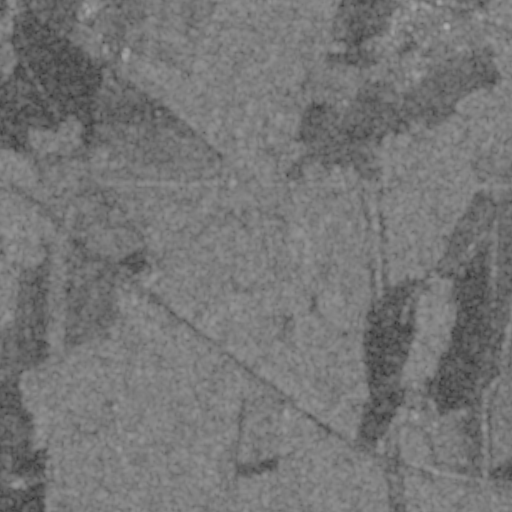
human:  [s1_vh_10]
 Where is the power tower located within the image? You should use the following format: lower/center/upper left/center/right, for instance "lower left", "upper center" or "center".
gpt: The power tower is located in the right of the image.
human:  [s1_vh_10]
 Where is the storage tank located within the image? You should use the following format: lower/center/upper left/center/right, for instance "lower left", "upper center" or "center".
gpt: The storage tank is located in the upper left of the image.
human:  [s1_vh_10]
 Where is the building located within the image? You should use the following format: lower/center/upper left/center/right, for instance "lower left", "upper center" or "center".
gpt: There is no building in the image.

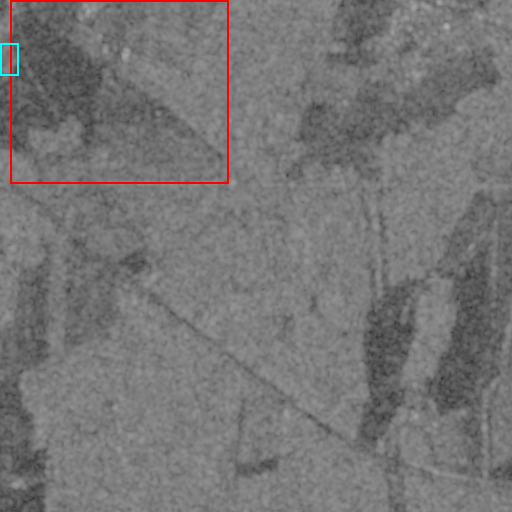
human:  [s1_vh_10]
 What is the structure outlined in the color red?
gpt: The structure outlined in red is a crop field.
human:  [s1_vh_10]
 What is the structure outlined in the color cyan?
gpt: The structure outlined in cyan is a park.
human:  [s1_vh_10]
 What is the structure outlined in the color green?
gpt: There is no green outline.